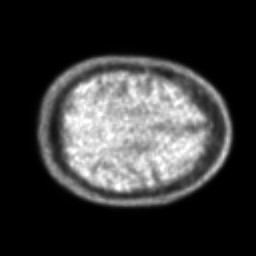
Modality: PET
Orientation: axial
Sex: male
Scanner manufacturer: ge